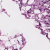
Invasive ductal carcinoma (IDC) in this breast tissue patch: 1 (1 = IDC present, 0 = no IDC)